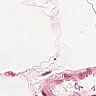
Metastatic tissue present: no